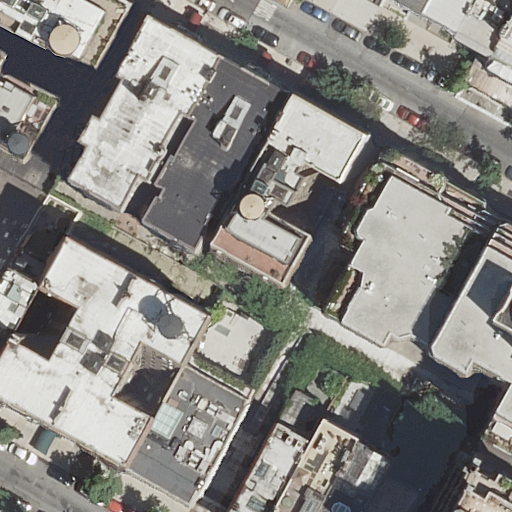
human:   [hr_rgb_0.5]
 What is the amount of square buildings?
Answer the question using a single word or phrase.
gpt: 0

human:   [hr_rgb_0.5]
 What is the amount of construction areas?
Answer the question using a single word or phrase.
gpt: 0

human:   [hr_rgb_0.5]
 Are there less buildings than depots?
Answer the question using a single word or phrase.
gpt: no

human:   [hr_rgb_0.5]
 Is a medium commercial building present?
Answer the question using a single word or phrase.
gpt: no

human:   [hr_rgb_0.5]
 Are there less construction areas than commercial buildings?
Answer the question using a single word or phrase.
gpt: no

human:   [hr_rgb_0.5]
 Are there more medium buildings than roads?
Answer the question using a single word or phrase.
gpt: yes

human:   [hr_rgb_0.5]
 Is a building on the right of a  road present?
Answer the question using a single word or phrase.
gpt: yes

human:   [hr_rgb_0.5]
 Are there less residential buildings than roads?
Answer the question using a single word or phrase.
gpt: no

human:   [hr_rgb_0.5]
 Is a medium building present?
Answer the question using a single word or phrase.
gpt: yes

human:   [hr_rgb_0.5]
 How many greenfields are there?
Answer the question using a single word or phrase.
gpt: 0

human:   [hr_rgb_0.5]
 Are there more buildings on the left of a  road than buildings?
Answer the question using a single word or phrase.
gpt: no

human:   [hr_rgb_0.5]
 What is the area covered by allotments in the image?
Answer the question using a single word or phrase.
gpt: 0m2

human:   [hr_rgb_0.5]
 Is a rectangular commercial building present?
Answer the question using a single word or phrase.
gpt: no

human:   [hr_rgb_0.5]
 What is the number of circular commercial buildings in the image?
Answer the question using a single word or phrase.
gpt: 0

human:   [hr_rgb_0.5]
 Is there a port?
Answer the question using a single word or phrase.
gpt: no

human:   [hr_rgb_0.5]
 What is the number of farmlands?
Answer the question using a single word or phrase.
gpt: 0

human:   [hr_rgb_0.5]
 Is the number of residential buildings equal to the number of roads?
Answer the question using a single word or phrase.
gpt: no

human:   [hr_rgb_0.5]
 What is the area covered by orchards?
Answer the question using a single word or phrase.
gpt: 0m2

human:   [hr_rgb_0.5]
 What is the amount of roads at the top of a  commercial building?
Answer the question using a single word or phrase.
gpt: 0

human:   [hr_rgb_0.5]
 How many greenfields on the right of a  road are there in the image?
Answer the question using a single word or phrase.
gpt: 0

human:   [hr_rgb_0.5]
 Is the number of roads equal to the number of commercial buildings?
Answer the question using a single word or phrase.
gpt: no

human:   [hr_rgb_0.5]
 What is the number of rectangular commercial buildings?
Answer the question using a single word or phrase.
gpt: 0

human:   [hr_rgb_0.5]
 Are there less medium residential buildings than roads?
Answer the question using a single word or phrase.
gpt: no

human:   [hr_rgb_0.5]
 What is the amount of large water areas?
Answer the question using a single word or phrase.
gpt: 0

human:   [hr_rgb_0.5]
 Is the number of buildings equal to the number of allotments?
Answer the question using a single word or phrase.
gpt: no

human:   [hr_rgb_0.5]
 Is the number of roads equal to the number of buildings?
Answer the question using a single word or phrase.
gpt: no

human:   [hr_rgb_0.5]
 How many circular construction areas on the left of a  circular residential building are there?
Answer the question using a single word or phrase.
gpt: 0

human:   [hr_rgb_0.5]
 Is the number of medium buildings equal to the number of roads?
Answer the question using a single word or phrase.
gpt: no

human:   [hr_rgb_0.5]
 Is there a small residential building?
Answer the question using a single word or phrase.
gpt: yes

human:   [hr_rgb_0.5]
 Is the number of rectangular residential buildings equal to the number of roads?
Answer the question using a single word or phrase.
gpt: no

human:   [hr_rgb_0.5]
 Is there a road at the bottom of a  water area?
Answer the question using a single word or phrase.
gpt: no

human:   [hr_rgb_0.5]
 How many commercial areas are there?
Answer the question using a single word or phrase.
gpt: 0

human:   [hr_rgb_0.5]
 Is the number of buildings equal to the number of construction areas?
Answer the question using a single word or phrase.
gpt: no

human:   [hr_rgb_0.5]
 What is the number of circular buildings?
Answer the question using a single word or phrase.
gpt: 0

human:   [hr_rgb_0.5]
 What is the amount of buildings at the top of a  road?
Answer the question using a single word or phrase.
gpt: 14

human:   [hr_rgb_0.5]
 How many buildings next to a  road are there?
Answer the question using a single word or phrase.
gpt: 20